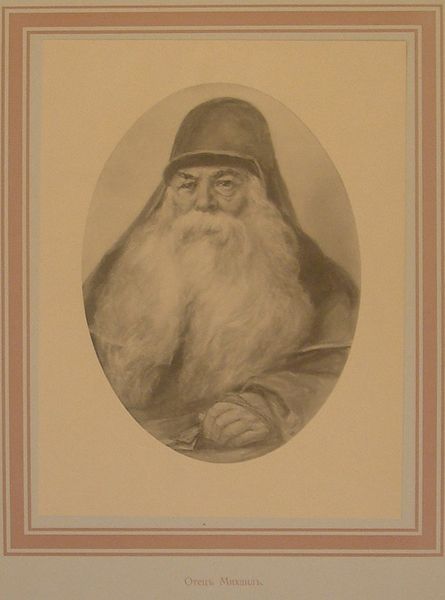
Titel: Otets Mikhail, Otets Mikhail
Künstler: Petr Mikhailovich Boklevskii
Standort: Amherst (Massachusetts, USA)
Institution: Mead Art Museum, Amherst College
Schlagwörter: beige, old, portrait, pink, man, frame, beard, mann, cape, bart, pale, zeichnung, alt, self portrait, fotografie, cream, helm, science, 13, scientist, granfpa, granpa